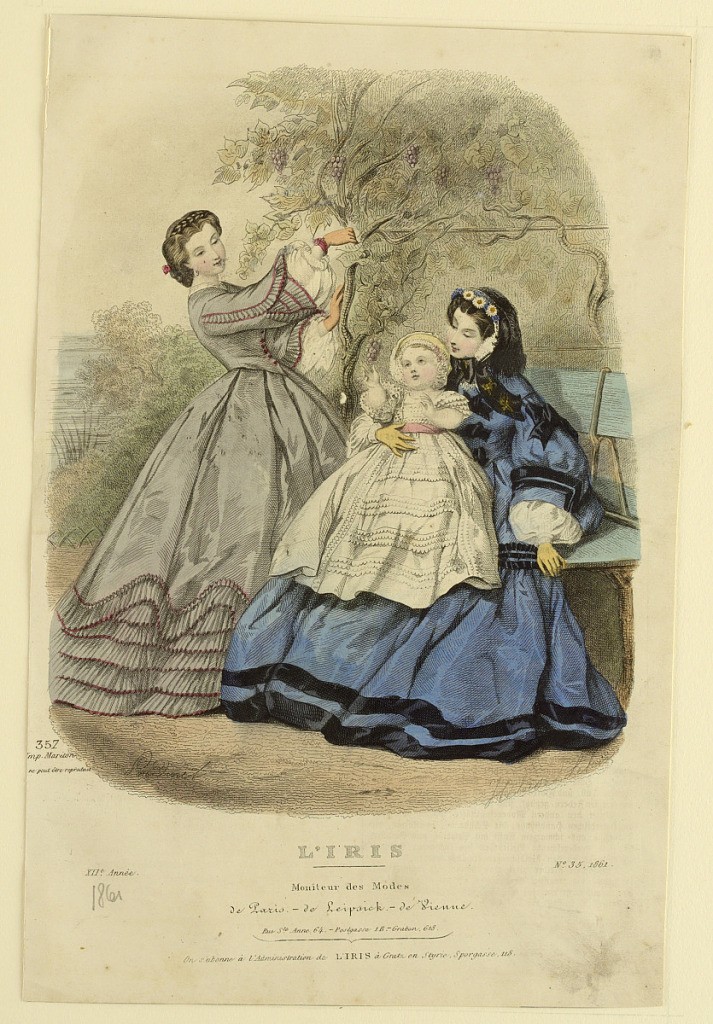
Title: Fashion Plate no. 357 from L'Iris, Moniteur des Modes
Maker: Imprimerie Mariton, French, active mid-19th c.
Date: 1861
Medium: Hand-colored engraving on paper
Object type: Print
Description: Fashion plate from L'Iris, Moniteur des Modes.